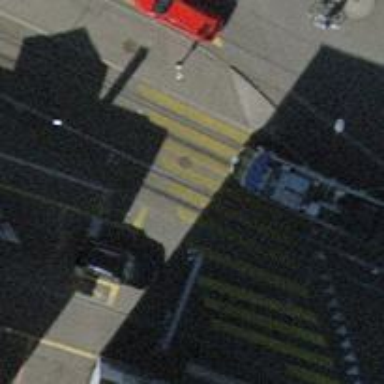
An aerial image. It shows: Tram crossing on the railway.